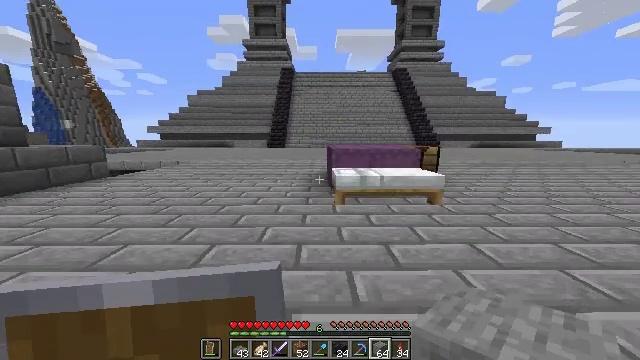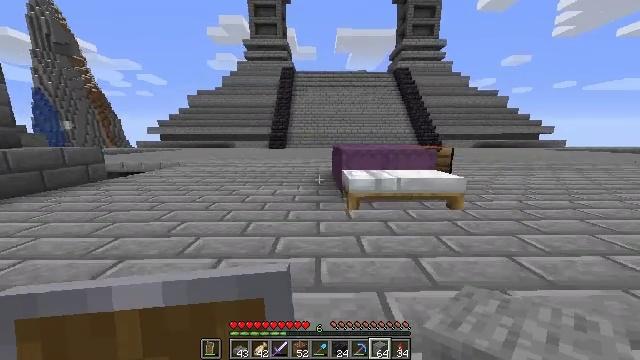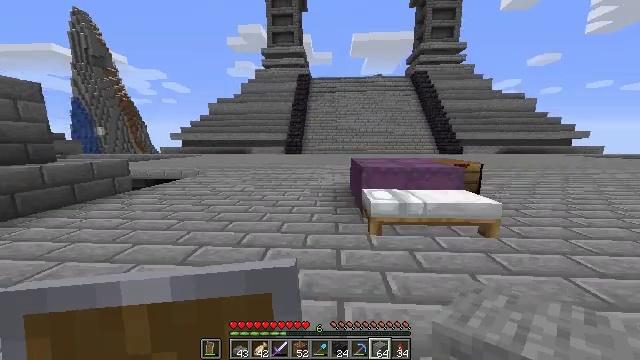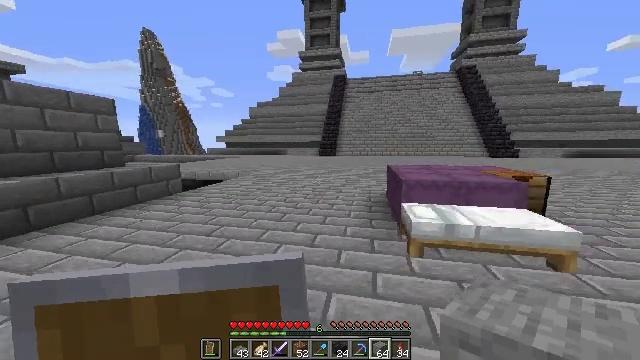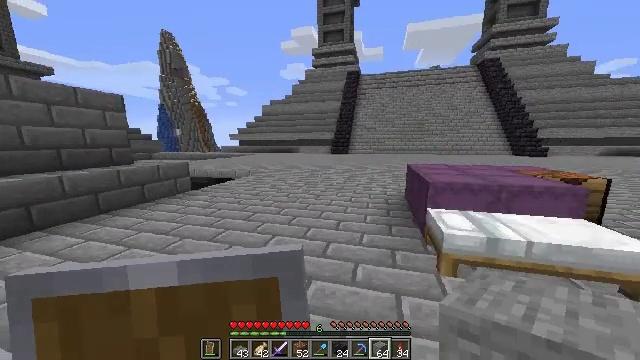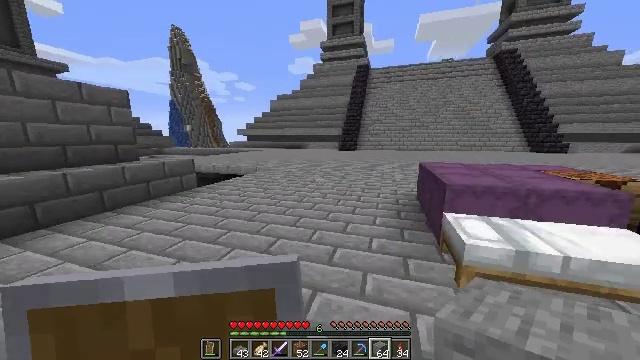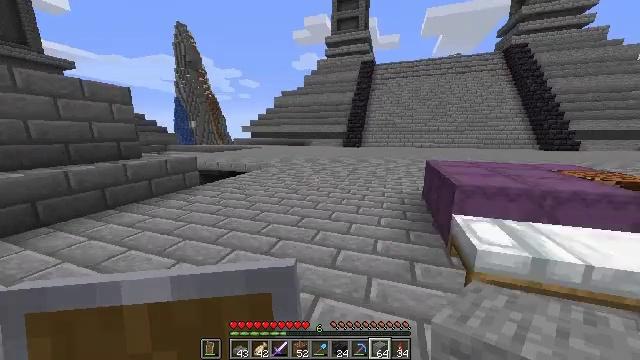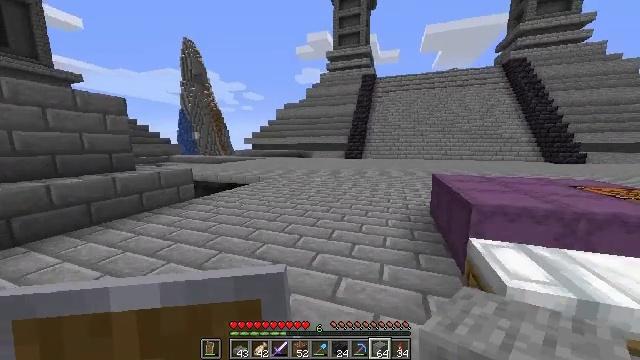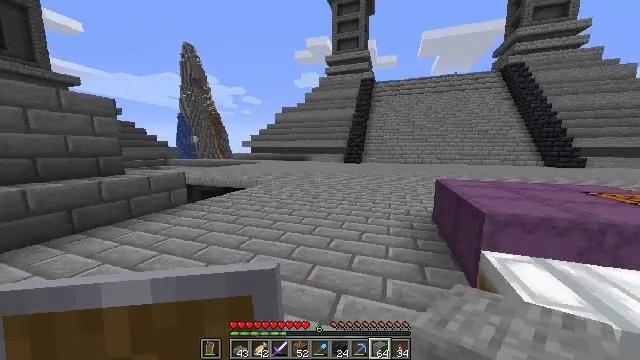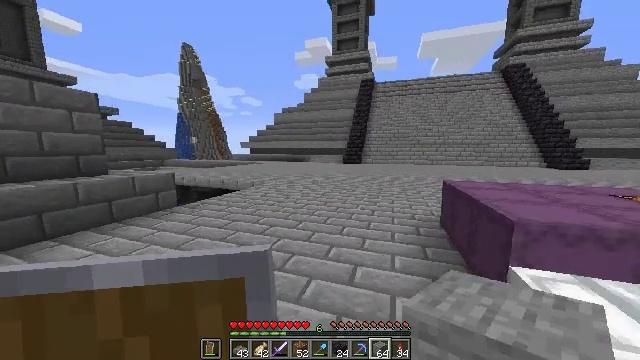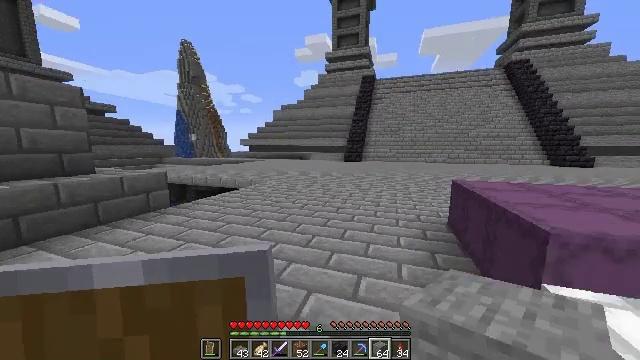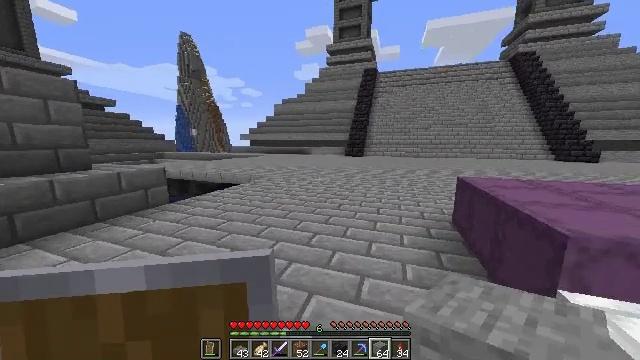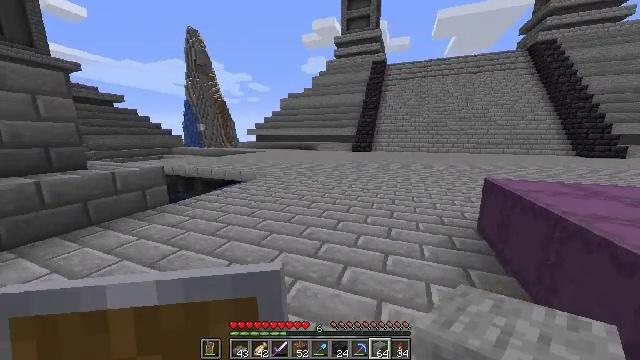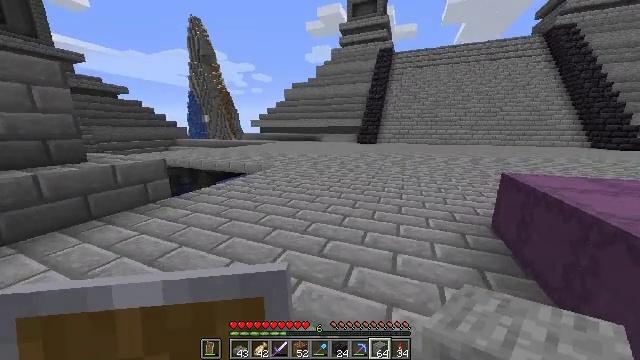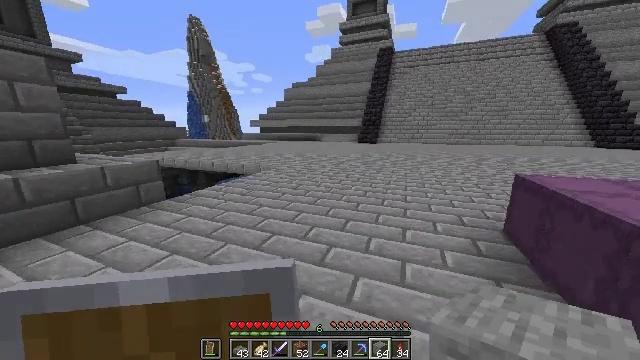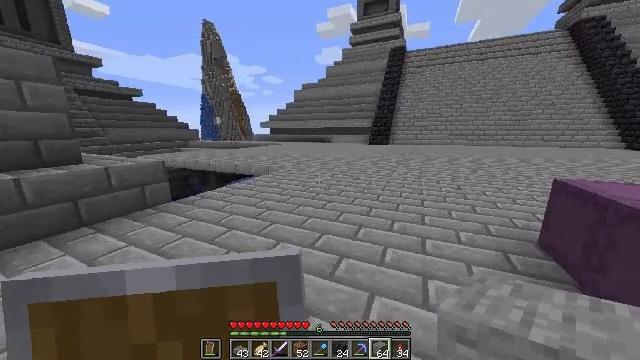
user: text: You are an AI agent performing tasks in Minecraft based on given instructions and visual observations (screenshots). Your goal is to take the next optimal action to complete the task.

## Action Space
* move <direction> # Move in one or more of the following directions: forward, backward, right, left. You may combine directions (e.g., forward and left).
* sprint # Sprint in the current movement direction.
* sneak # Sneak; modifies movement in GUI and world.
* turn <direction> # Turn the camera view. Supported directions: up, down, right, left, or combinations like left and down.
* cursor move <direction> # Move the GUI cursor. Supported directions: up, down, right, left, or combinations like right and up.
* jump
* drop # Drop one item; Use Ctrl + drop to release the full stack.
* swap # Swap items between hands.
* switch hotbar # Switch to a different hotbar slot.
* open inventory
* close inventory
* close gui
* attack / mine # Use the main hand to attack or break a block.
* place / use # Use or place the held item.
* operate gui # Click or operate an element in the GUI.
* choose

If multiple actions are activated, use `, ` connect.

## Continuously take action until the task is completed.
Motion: motion action
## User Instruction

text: Use stones to craft a stone slab at the crafting table.
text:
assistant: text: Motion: move forward
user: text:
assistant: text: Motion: move forward, turn left
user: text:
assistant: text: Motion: move forward, turn left
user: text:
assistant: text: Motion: move forward, turn left
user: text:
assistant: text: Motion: move forward, turn left and down
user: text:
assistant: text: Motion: move forward, turn left
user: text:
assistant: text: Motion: move forward, turn up
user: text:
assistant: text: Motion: move forward
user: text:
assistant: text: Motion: move forward
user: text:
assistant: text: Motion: move forward
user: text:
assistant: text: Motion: move forward, turn down
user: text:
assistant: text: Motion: move forward, turn left and down
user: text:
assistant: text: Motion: move forward, turn left and down
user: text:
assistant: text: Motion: move forward
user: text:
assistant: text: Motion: move forward, turn left
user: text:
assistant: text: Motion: move forward, turn left
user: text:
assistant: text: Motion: move forward, turn left
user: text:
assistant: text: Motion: move forward and move right, turn left
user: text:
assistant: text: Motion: move forward and move right, turn left
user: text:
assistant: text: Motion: move forward and move right, turn left
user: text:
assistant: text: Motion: move forward and move right, turn left
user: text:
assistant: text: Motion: move forward and move right, turn left
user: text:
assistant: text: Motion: move forward and move right, turn left
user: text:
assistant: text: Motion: move forward and move right, turn left
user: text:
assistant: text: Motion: move forward and move right, turn left
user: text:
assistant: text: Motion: move forward and move right, turn left
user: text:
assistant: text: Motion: move forward and move right, turn left
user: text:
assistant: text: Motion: move forward and move right, turn left
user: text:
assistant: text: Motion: move forward
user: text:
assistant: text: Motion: move forward